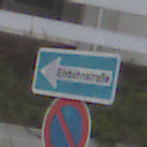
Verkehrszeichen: EinbahnstrasseLinksweisend
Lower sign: EingeschraenktesHalteverbot
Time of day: Midday
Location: Outdoor (Urban)
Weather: Overcast
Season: NotSpecified
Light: Natural